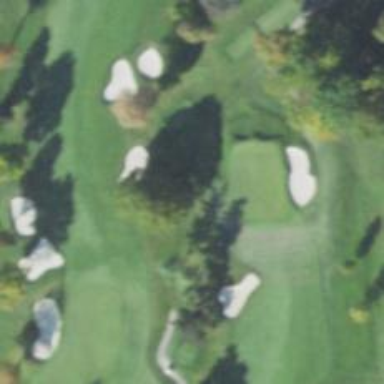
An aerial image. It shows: Path used for both walking and golf.